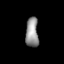
Tissue: lung
Cell type: Fibroblasts
Senescence score: 0.6344
Nuclear area (px): 376
Mean DAPI intensity: 145.189